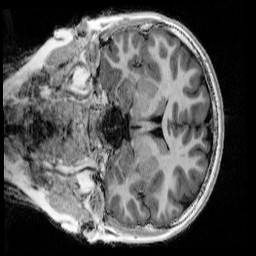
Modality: UNIT1_denoised
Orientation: coronal
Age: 9
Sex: male
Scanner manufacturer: siemens
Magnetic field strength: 3 T
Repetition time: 4 s
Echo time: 0.00303 s